Question: Simply trying to rotate a rectangle around it's origin, or its upper left corner like so:

Am using the following:
'''
panGestureRecognizer.view.transform = CGAffineTransformRotate(panGestureRecognizer.view.transform, (M_PI * angle) / 180);
'''
But the rectangle is sort of rotating in a big loop. Is there some sort of translation I need to do to get this to work?
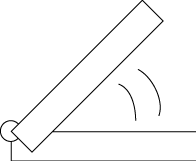
Answer: You just need to set the anchor point: <URL>
'''
panGestureRecognizer.view.layer.anchorPoint = CGPointMake(0.0, 0.0);
'''
For more advanced stuff you could try some of the tips detailed here for matrix transformations: <URL>